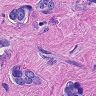
Metastatic tissue present: yes